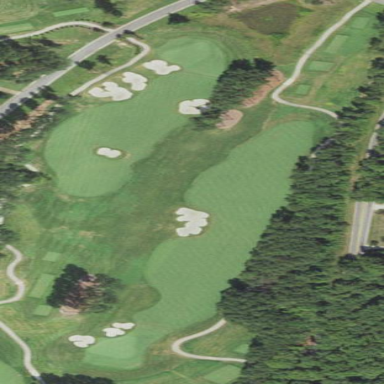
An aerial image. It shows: Area of rough grass used for golf.